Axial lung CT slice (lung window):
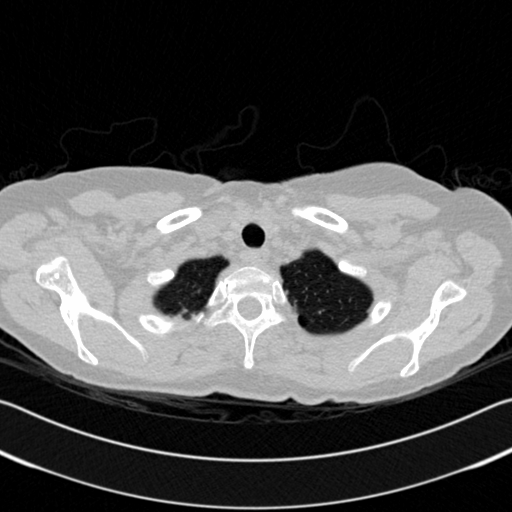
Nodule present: no